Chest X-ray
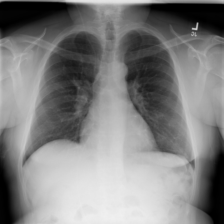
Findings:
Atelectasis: negative
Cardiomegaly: negative
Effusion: negative
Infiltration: negative
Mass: negative
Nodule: negative
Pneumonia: negative
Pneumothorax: negative
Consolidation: negative
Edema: negative
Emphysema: negative
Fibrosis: negative
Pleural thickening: negative
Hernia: negative